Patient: sex F, age 46
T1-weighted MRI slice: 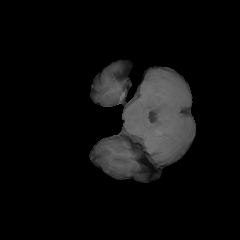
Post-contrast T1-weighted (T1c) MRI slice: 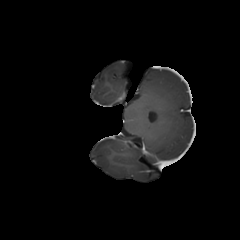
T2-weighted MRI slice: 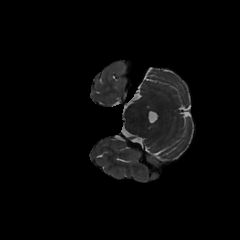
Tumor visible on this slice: no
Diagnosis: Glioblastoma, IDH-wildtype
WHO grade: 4